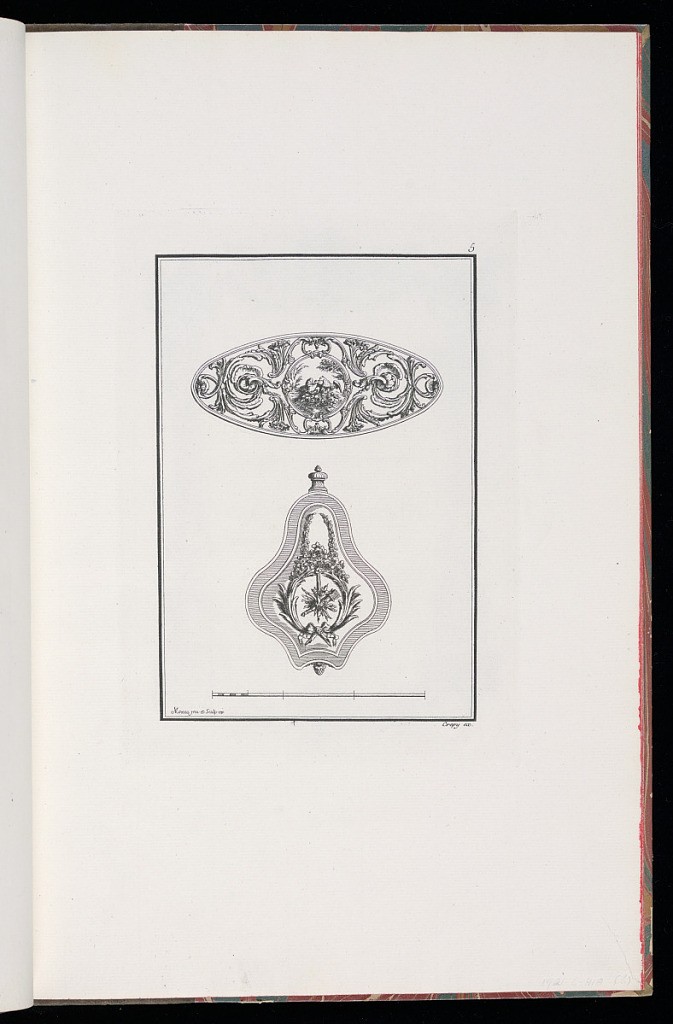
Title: Perfume Bottle and Box Design
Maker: Pierre Moreau, French, 1722 – 1798
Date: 1771
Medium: Etching and engraving on laid paper
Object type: Print
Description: Above a design for the top of an oval gold box or etui with a central roundel depicting birds in a landscape, surrounded by fleurons, rinceaux, rosettes, and shells. Below is a design for a pear-shaped perfume bottle with a central hanging trophy of a bow and quivers of arrows, framed by palm leaves, tied with ribbons and flowers. There is an unnumbered scale below. The plate is numbered, dated, and signed.